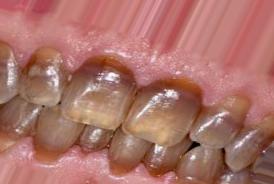
Condition: Tooth Discoloration